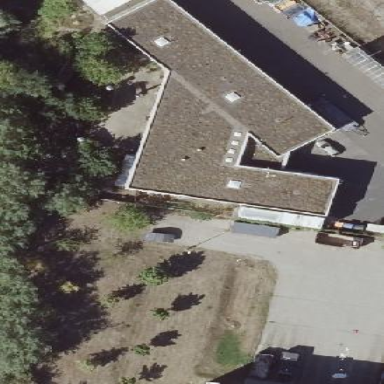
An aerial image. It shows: Emergency service building.